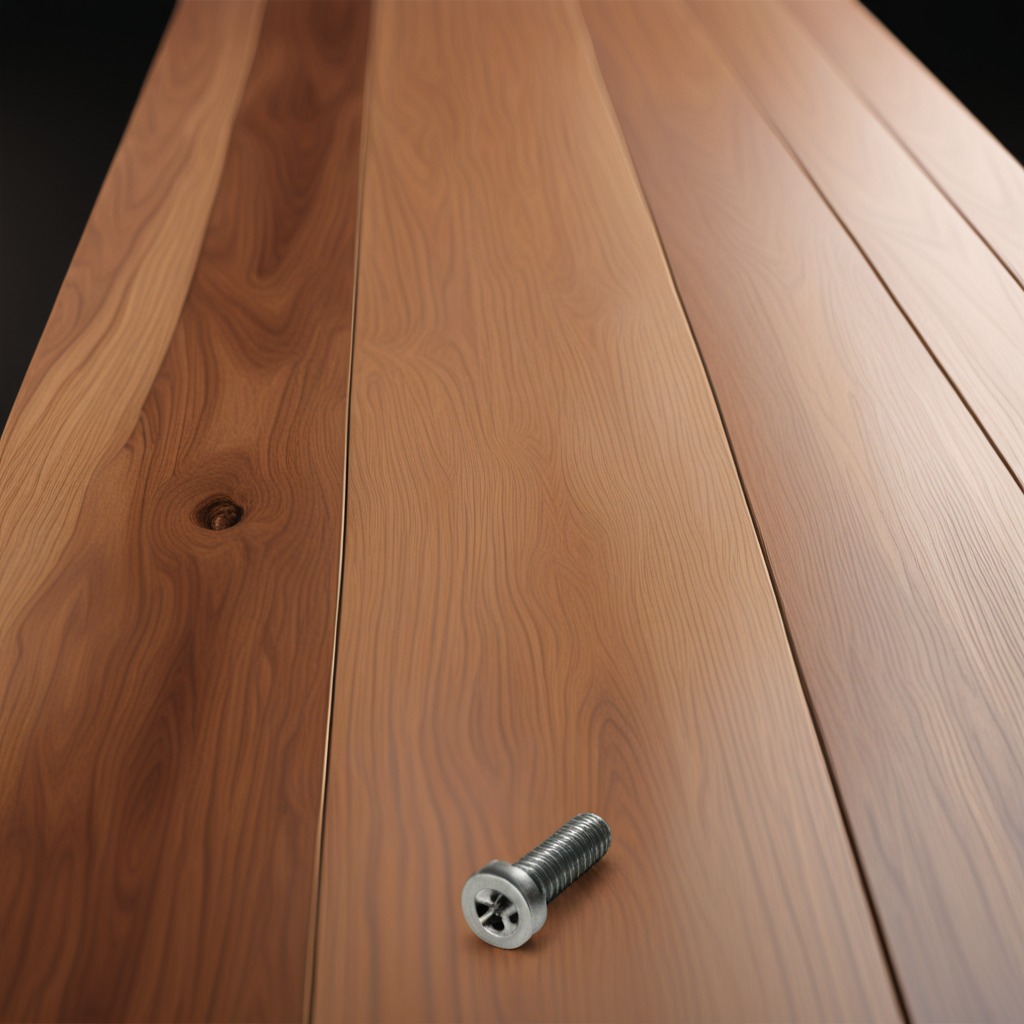
A metal screw is lying on a wooden table in a carpentry studio rich wood textures side lighting.